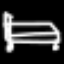
Label: bed